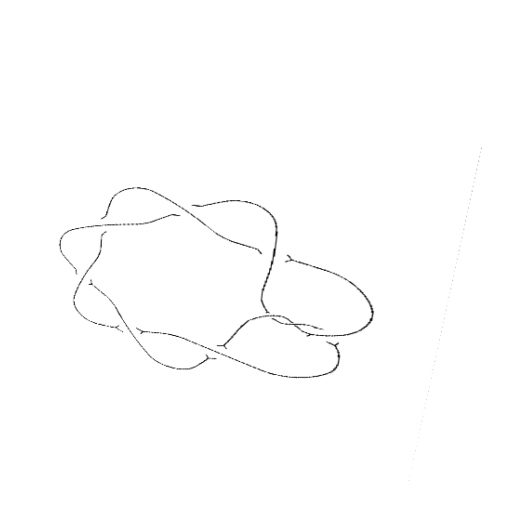
Crossing number: 9